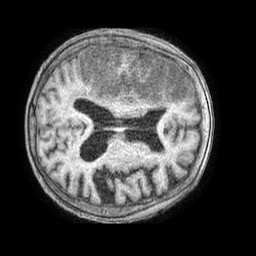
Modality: T1w
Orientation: axial
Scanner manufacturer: philips
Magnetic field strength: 1.5 T
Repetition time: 0.007771 s
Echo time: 0.003585 s